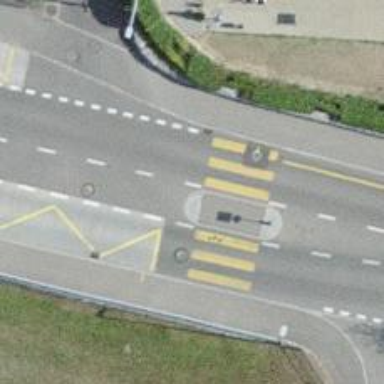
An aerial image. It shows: Footway located on traffic island.